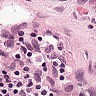
Metastatic tissue present: yes